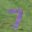
Label: 7